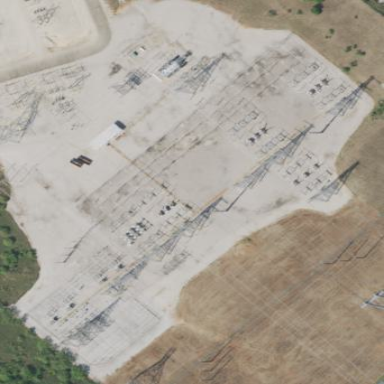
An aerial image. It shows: Distribution level power substation surrounded by fence.